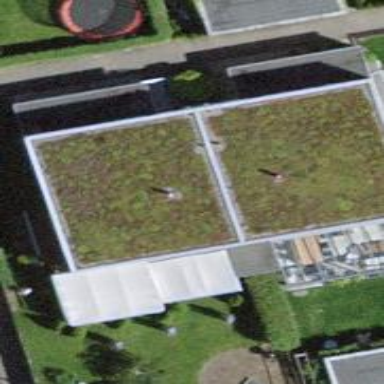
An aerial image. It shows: Terrace building.